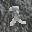
Label: 2